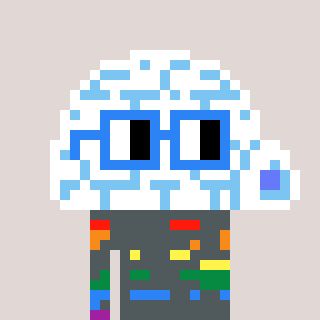
a pixel art character with square blue glasses, a igloo-shaped head and a peachy-colored body on a warm background